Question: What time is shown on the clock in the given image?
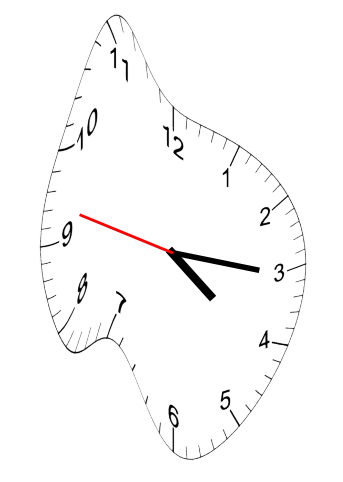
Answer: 04:15:47